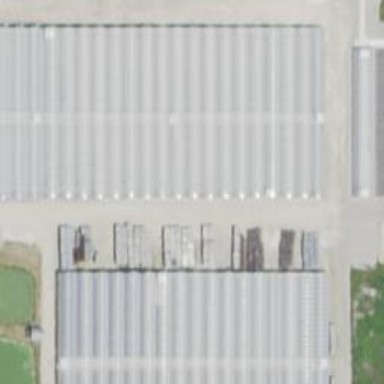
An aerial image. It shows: Area dedicated to greenhouse horticulture.